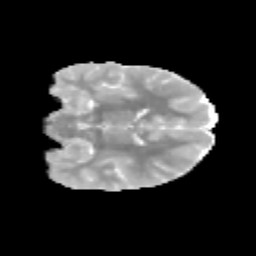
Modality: MD
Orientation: coronal
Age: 11
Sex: male
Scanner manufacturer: siemens
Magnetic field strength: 3 T
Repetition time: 3.8 s
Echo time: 0.07 s